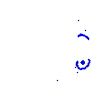
Particle: proton